Field crop: maize
Growth stage: 2
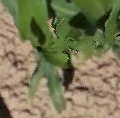
Species: maize